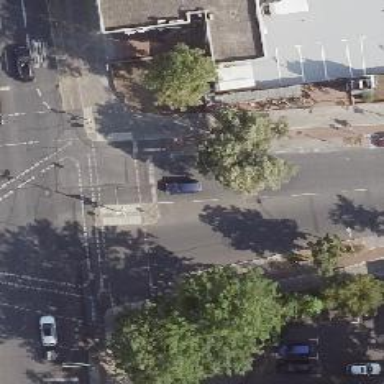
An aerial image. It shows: Road with traffic signals.